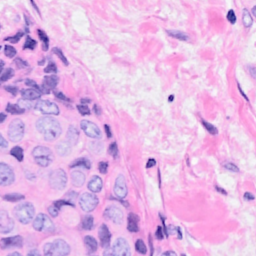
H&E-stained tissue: Breast